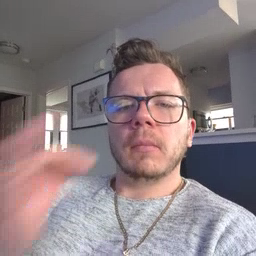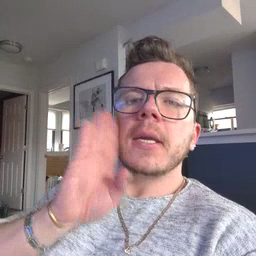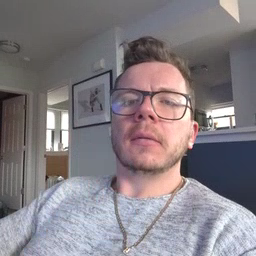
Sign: bee